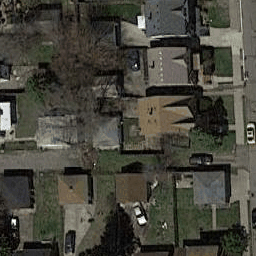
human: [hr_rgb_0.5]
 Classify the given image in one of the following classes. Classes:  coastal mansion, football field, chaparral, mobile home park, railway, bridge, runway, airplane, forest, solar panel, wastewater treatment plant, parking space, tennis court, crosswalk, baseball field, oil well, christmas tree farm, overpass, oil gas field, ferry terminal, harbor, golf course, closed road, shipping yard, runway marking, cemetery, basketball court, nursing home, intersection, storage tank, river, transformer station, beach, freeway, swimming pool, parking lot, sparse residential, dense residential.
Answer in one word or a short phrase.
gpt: dense residential